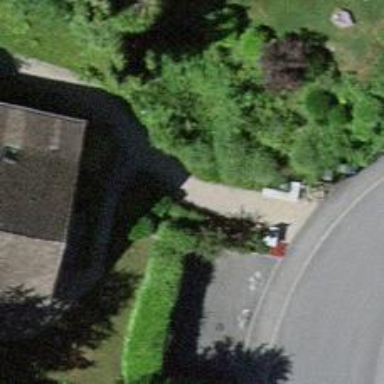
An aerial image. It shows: Path.